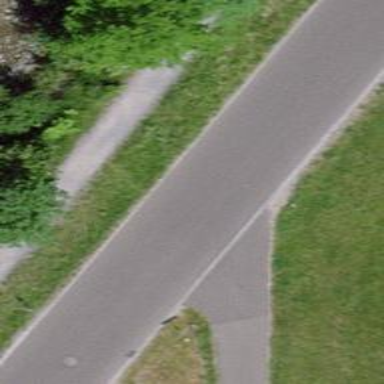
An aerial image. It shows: Residential road.